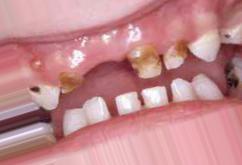
Condition: Caries